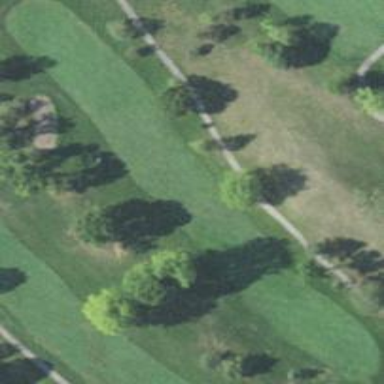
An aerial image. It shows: Scenic golf fairway.